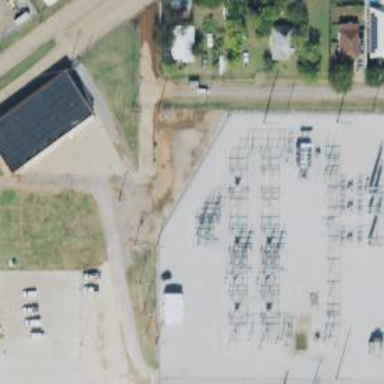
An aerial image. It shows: Power substation.